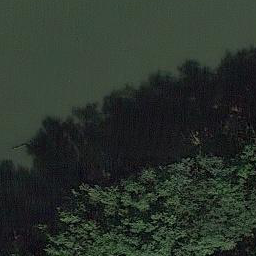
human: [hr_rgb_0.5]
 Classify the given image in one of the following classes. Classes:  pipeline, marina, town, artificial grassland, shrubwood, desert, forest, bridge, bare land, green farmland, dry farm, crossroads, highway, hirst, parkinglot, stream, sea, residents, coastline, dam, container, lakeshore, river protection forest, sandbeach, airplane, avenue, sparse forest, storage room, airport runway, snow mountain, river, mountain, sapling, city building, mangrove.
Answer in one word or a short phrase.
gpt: river protection forest